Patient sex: M
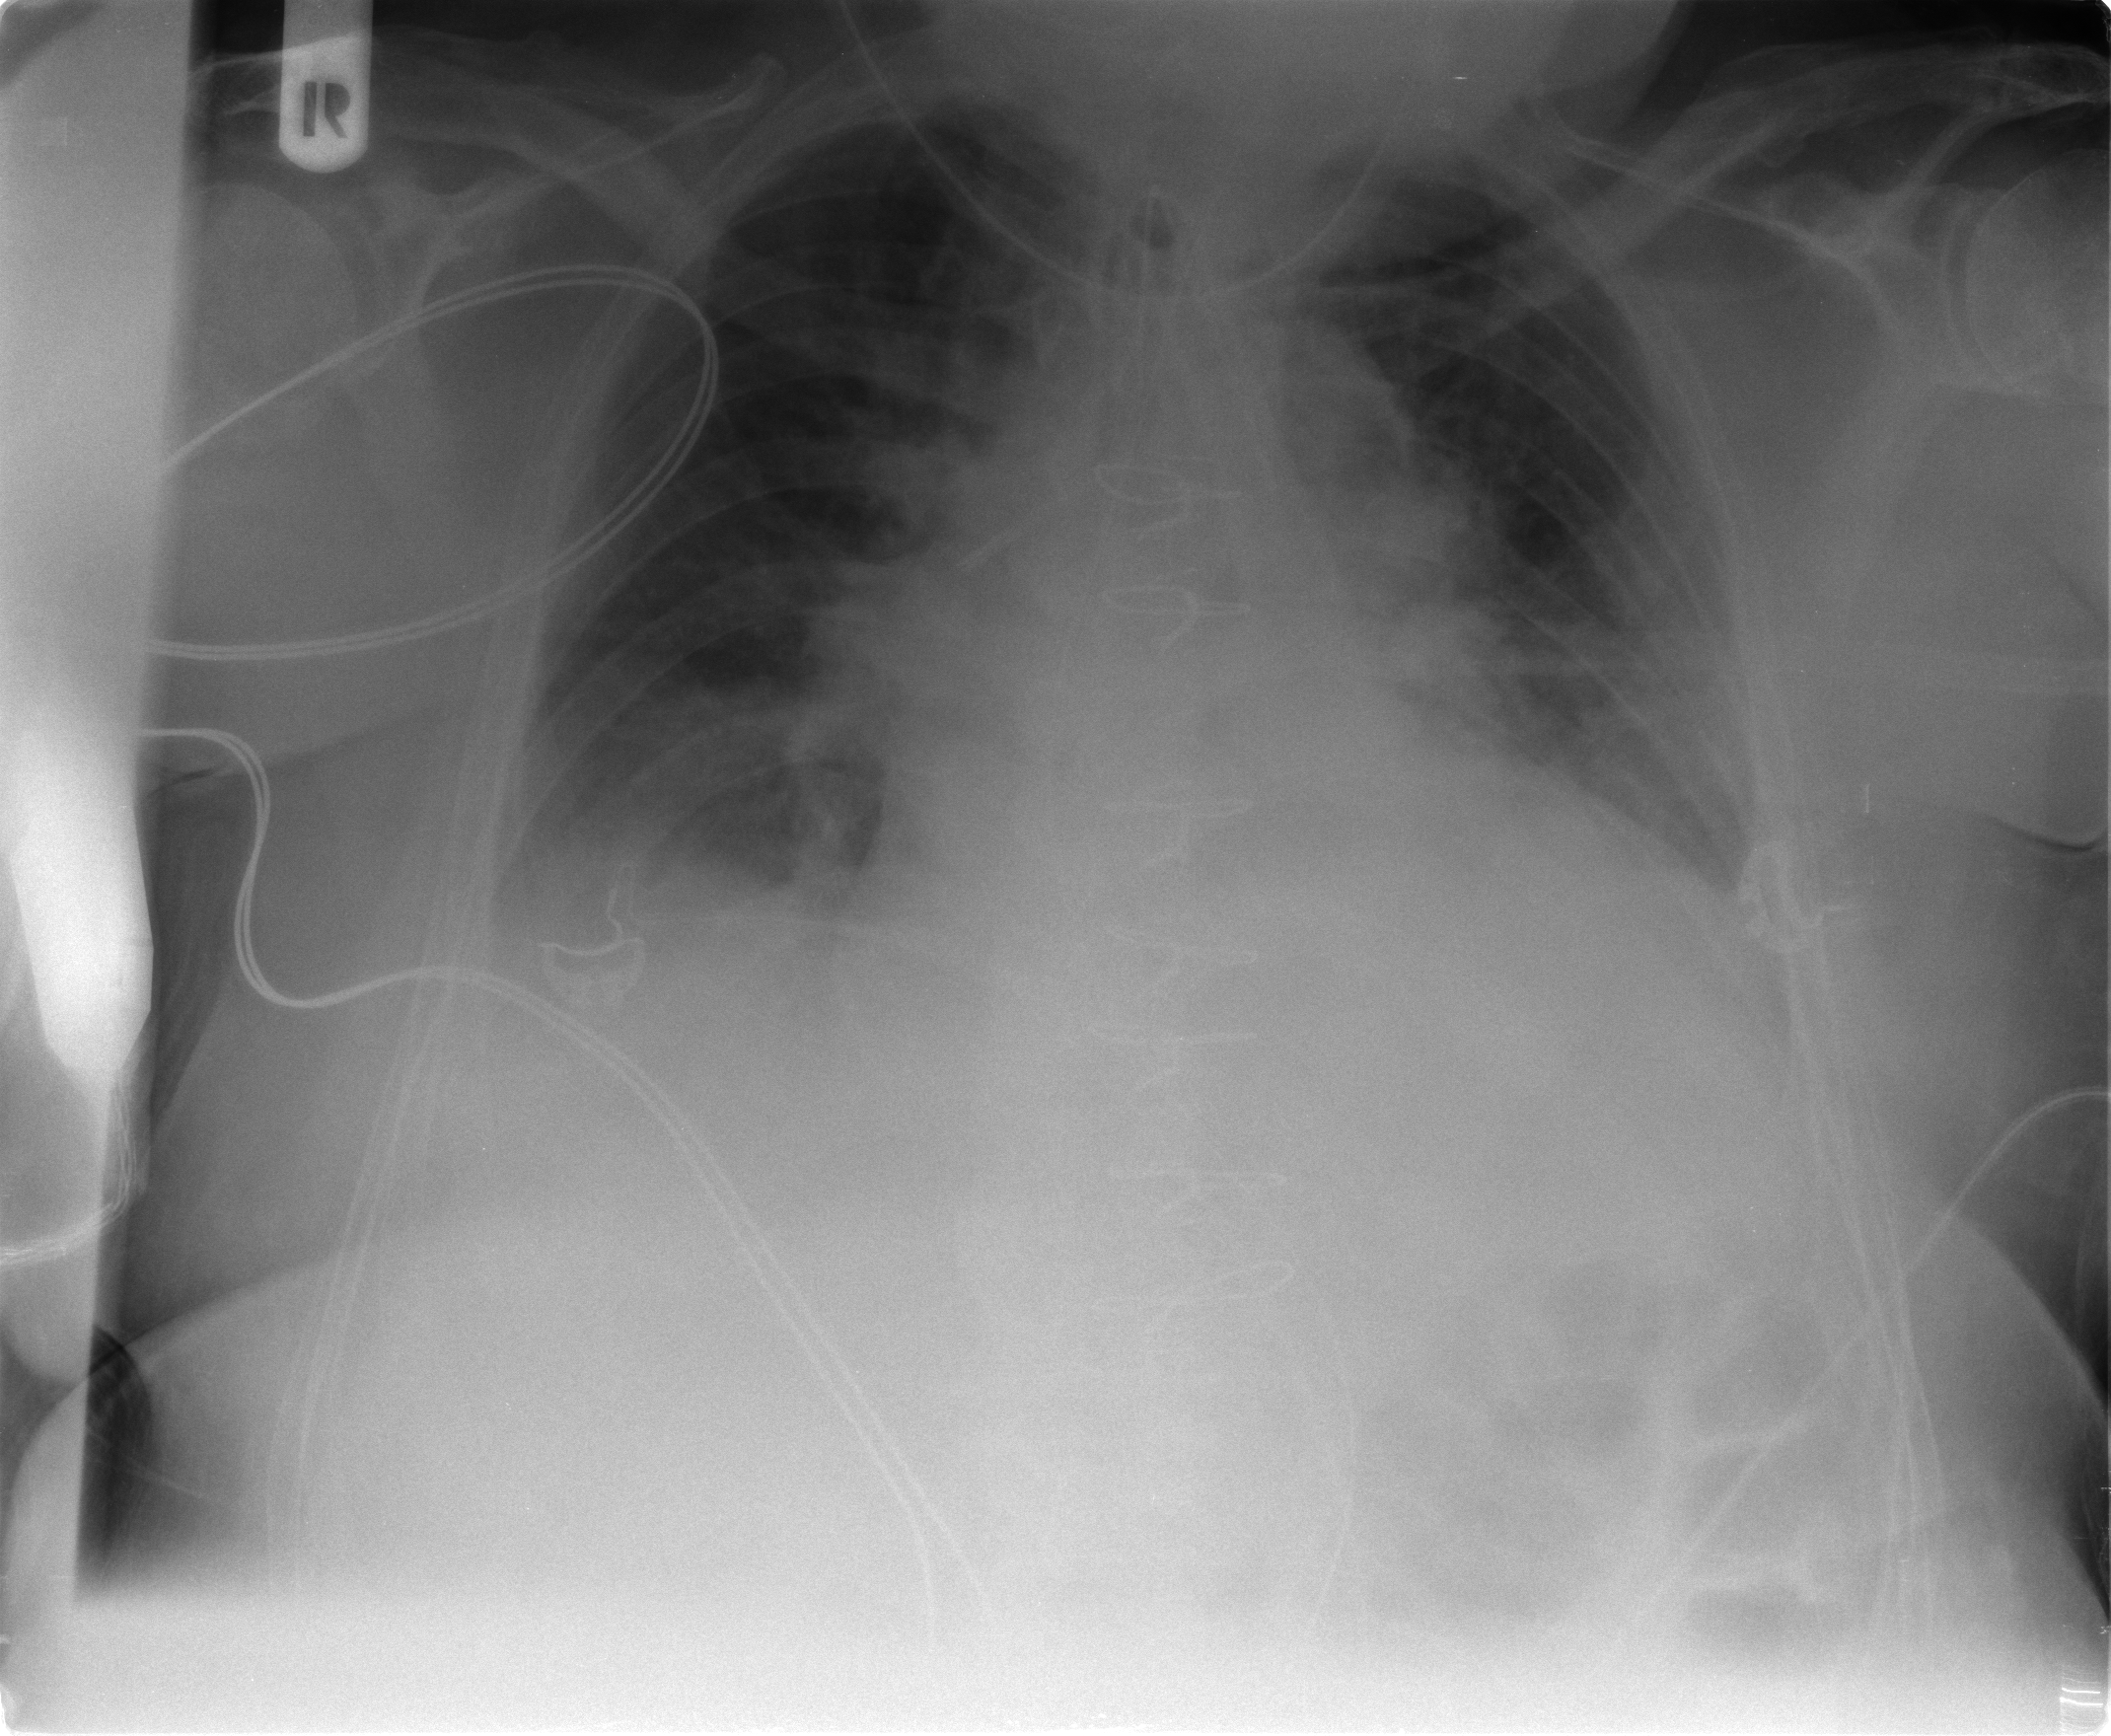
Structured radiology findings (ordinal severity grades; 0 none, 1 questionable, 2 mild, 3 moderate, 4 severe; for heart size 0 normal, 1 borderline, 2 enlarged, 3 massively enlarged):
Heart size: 2
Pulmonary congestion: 2
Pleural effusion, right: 2
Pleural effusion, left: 2
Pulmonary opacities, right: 0
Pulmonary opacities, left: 2
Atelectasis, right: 2
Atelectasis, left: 2